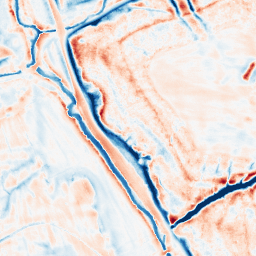
Category: edge_preserving
Decomposition family: bilateral
Decomposition parameters: d: 21
sigma_color: 100
sigma_space: 75
Upsampling method: quartic
Upsampling parameters: scale: 2
Upsampling scale: 2